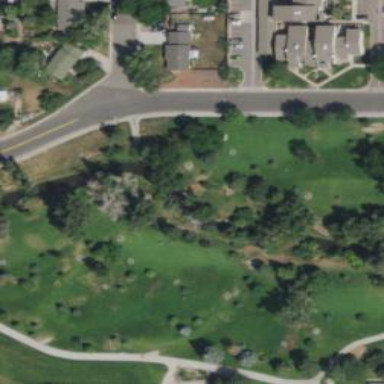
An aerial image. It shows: Disc golf basket.